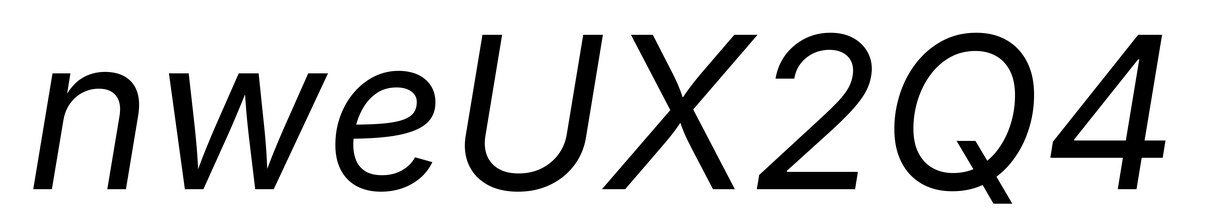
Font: Inter-Italic_Italic